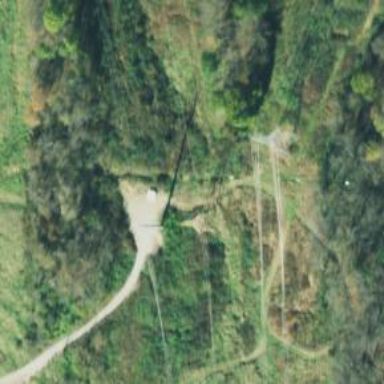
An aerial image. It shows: Lattice structure tower used for power distribution.